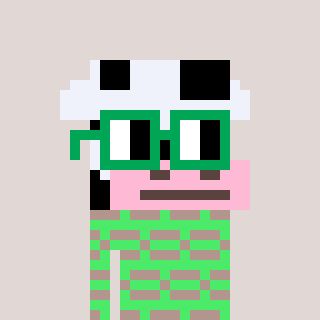
a pixel art character with square green glasses, a cow-shaped head and a teal-colored body on a warm background